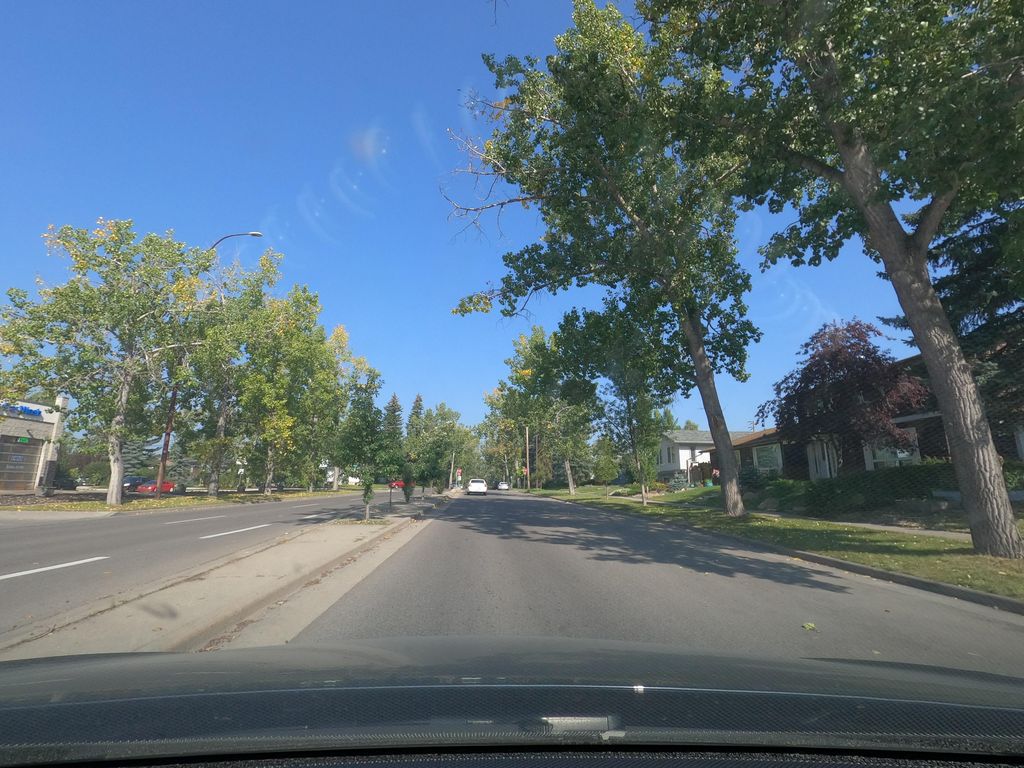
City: calgary